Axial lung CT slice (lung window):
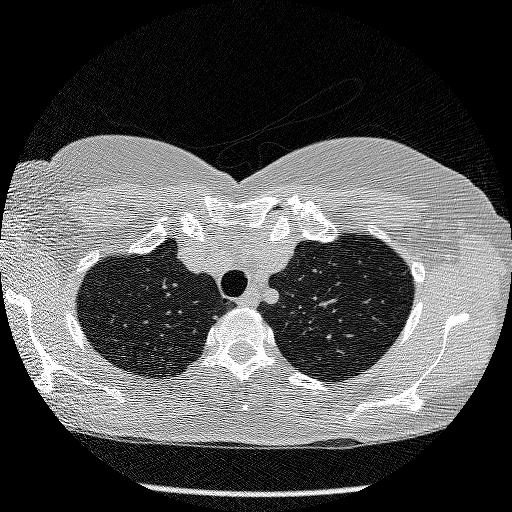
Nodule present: no